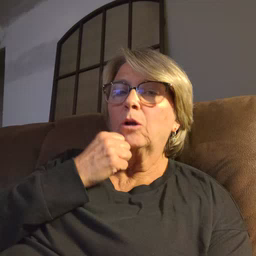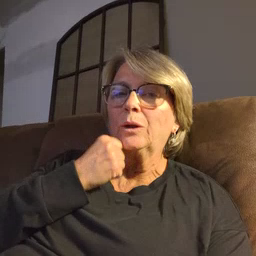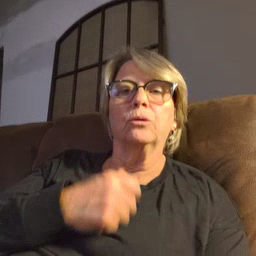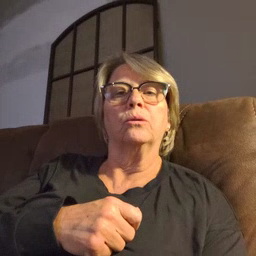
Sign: underwear